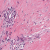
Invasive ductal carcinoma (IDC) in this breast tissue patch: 0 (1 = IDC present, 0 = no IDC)